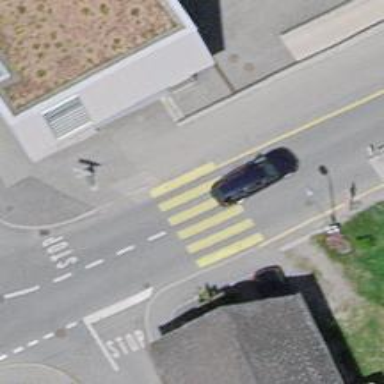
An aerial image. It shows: Marked road crossing with visible markings.